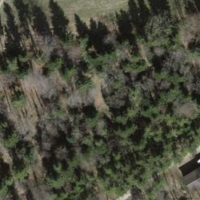
EUNIS habitat code: 44
Species observed at this site:
Caltha palustris